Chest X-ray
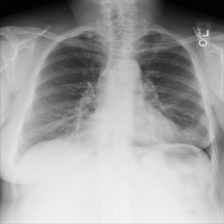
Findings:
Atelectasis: positive
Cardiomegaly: negative
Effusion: negative
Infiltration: negative
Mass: negative
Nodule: negative
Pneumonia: negative
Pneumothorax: negative
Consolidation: negative
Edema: negative
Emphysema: negative
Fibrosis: negative
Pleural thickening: negative
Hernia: negative